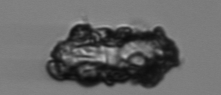
Label: Delphineis